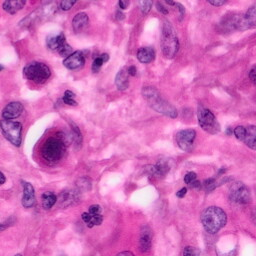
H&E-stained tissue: Pancreatic